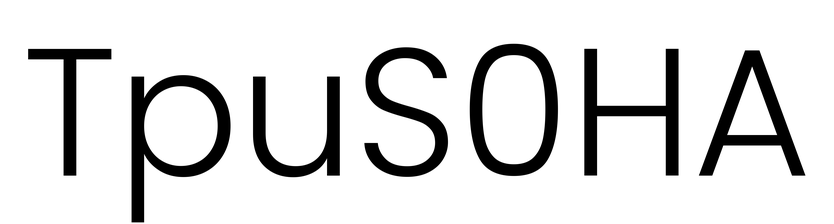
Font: Poppins-Light